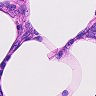
Metastatic tissue present: no